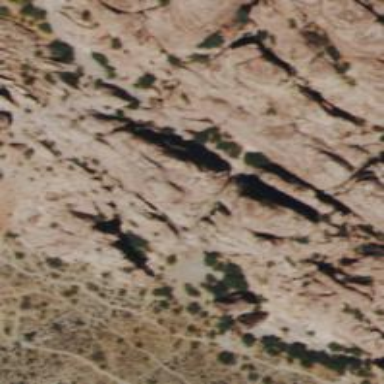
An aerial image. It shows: Brown cliff in natural setting.